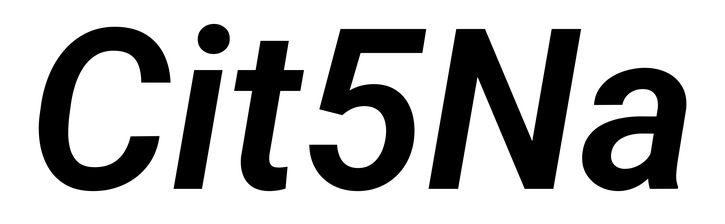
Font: Roboto-Italic_SemiBold_Italic